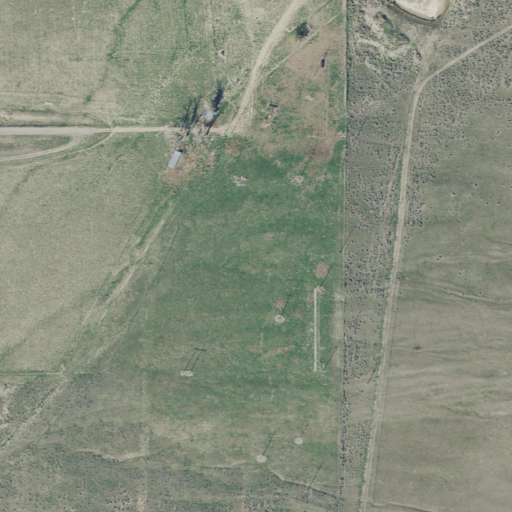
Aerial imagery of valley in Utah named Wide Canyon containing shrub, grassland, pasture, cultivated crops, and open development